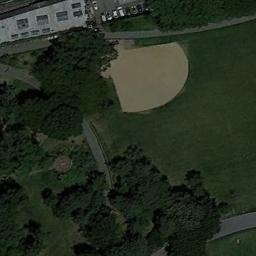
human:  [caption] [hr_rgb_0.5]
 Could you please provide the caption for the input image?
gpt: There is a baseball diamond in the grass surrounded by the houses and trees .

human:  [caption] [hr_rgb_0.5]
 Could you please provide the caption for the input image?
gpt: A baseball diamond next to a parking lot while some houses and some trees beside .

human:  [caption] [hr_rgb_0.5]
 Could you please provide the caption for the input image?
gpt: A baseball diamond is in the middle of grass next to some trees and cars .

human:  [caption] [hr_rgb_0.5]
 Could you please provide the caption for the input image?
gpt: There is a red track next to the baseball field .

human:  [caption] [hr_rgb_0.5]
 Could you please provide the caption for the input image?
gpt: Many trees are beside the  baseball diamond .